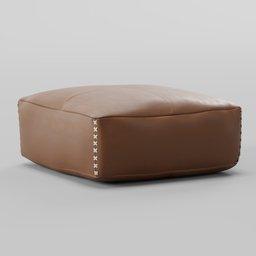
Label: furniture